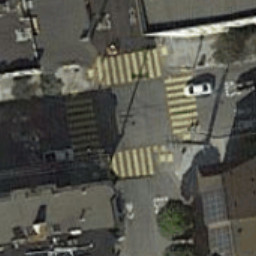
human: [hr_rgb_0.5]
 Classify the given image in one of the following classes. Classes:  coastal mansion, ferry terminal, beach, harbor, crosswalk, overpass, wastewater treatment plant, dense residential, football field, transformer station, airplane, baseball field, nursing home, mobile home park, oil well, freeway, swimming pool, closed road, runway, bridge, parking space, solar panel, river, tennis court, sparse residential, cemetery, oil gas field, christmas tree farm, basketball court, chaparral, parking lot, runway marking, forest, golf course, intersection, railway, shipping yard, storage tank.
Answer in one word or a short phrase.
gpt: crosswalk